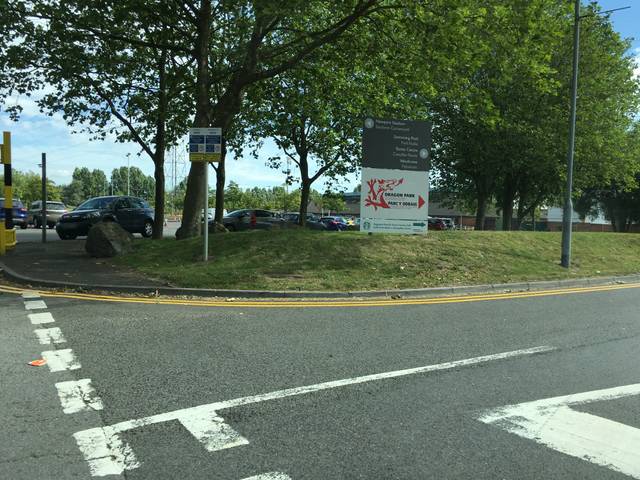
Region: United Kingdom
Coordinates: 51.573, -2.962